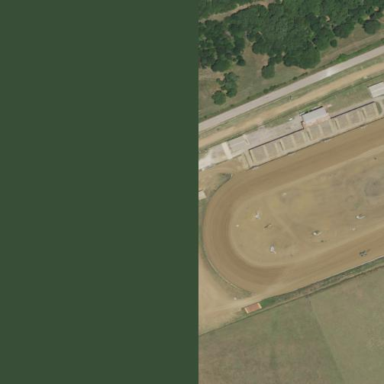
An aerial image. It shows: Raceway for motor sports.